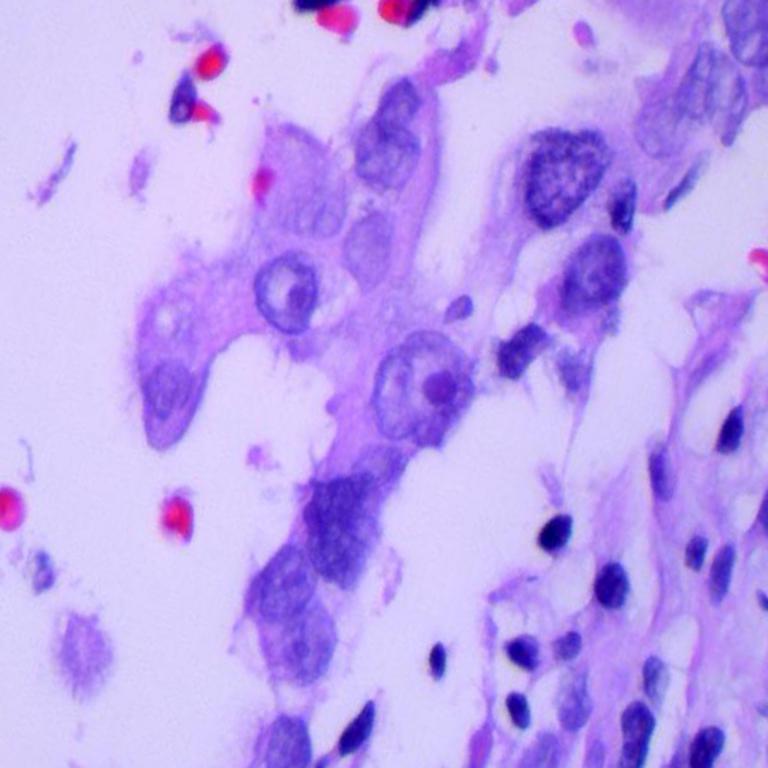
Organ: lung
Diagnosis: adenocarcinomas